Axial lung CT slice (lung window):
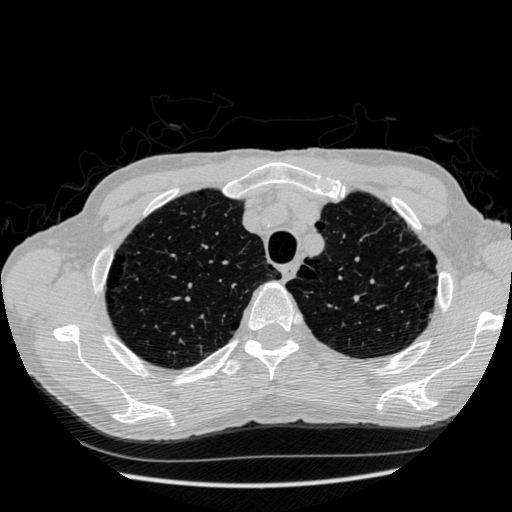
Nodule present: no